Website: home-depot
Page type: payment
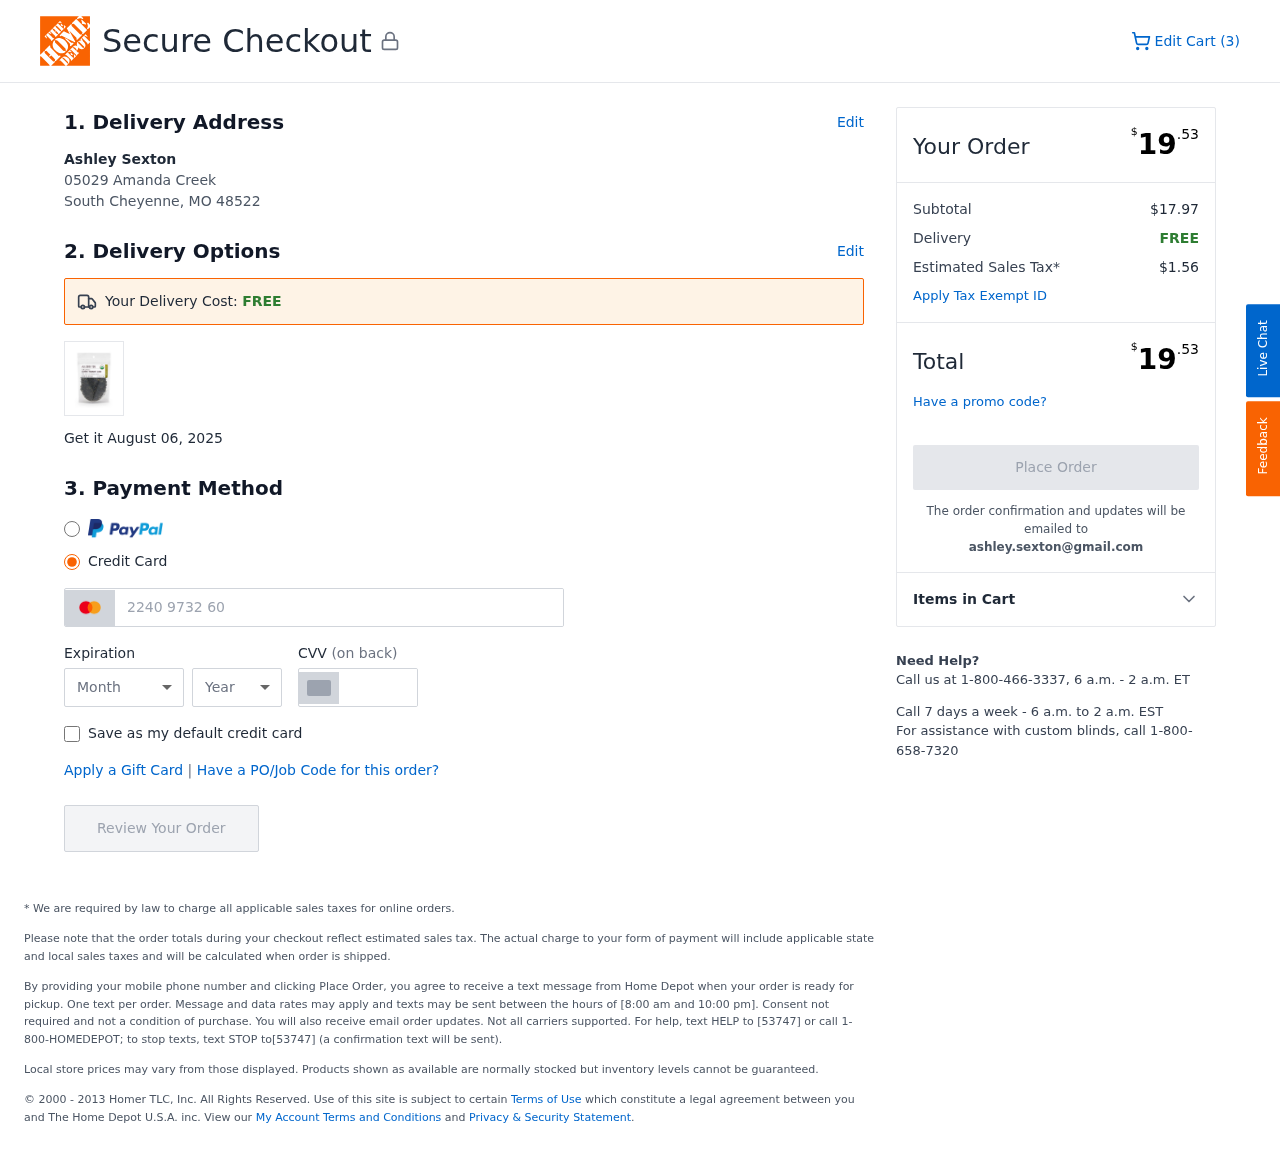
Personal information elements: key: PII_CARD_CVV
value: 870
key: PII_CARD_EXPIRY_MONTH
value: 10
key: PII_CARD_EXPIRY_YEAR
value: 30
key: PII_CARD_NUMBER
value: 2240 9732 6031 0887
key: PII_CITY_STATE_ZIP
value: South Cheyenne, MO 48522
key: PII_EMAIL
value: ashley.sexton@gmail.com
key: PII_FULLNAME
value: Ashley Sexton
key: PII_STREET
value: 05029 Amanda Creek
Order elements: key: ORDER_NUM_ITEMS
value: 3
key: ORDER_DELIVERY_DATE
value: August 06, 2025
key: ORDER_TOTAL
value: $19.53
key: ORDER_SUBTOTAL
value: $17.97
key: ORDER_SHIPPING_COST
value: FREE
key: ORDER_TAX
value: $1.56